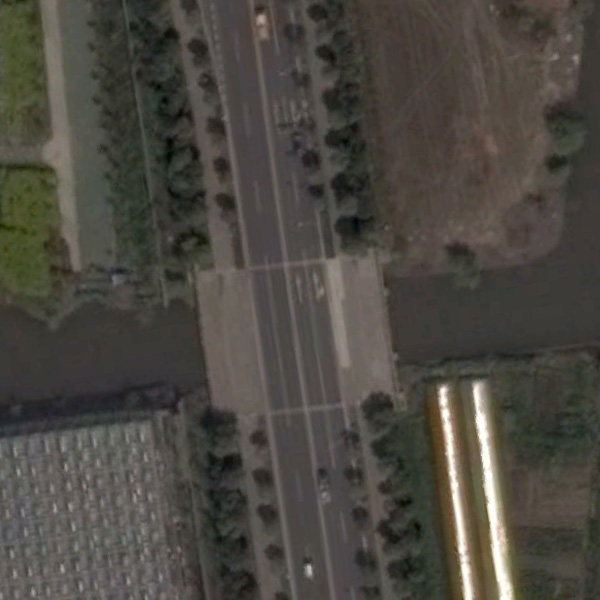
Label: Bridge